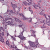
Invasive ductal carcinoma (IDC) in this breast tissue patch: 1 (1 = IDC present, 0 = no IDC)